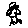
Label: bird